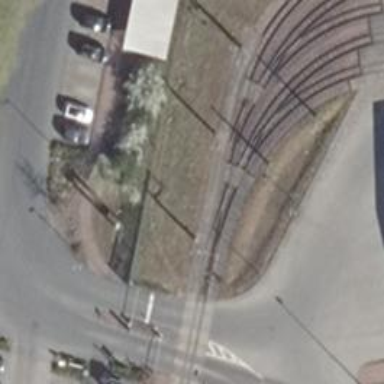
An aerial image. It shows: Tram railway.